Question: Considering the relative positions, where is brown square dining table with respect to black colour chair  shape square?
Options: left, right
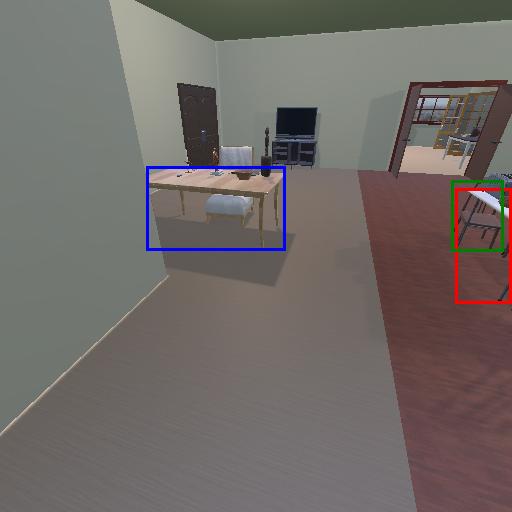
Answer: left